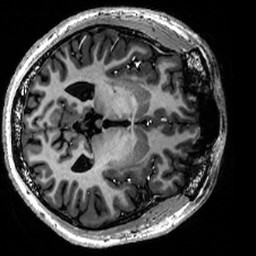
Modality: T1w
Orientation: axial
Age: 25
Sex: male
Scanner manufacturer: siemens
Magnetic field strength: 6.98 T
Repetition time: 6 s
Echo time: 0.00299 s